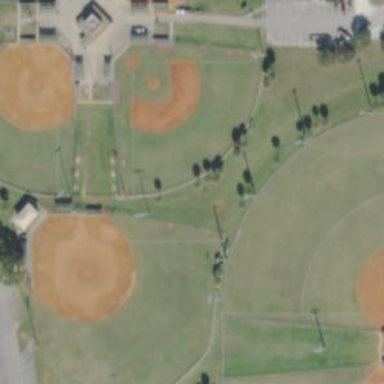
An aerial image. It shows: Baseball pitch surrounded by fence.